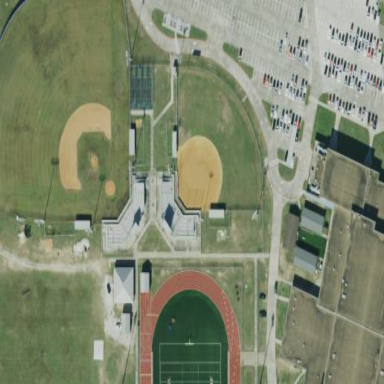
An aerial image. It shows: Stadium designed for softball games.